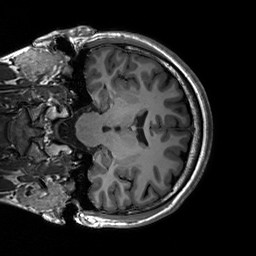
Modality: T1w
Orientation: coronal
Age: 22
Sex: male
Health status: healthy
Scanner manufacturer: siemens
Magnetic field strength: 3 T
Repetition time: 2.3 s
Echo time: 0.00236 s